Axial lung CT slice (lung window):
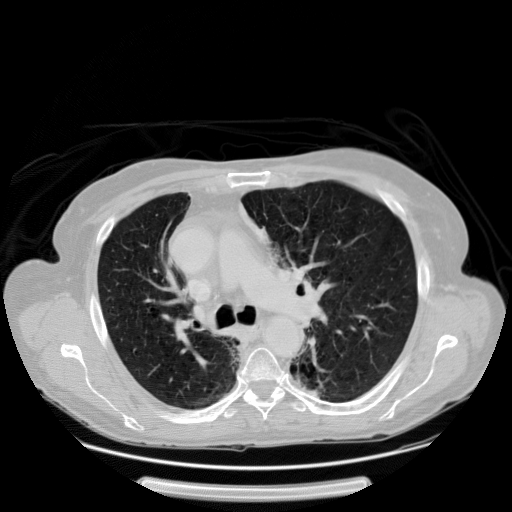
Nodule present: no